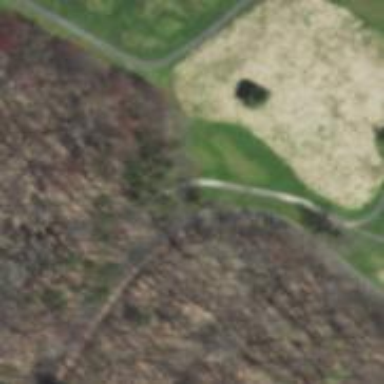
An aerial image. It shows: Path designated for golf carts.